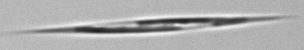
Label: Calciosolenia_brasiliensis